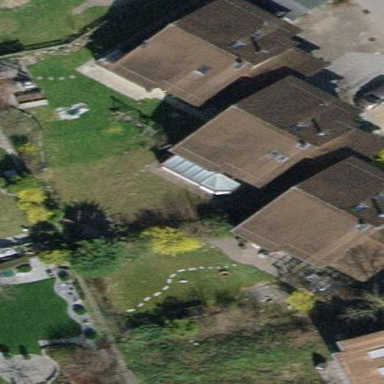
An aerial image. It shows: Detached building.